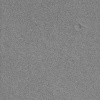
Atmospheric dust classification: not_dusty